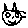
Label: cat